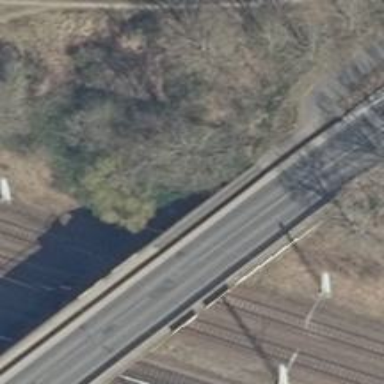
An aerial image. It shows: Path on asphalt surface with bridge.